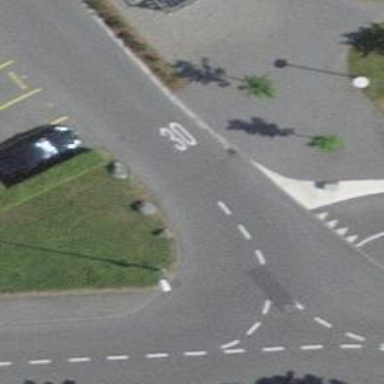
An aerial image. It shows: Kerb serving as barrier.